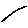
Label: line